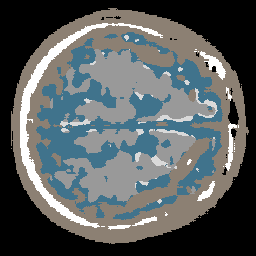
Label: no_lesion